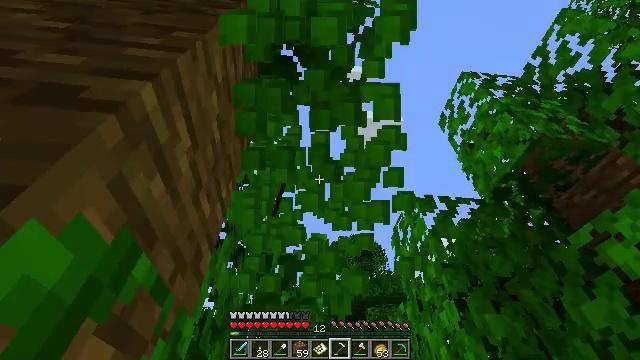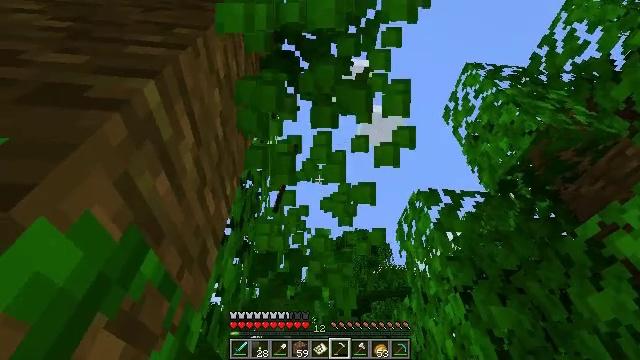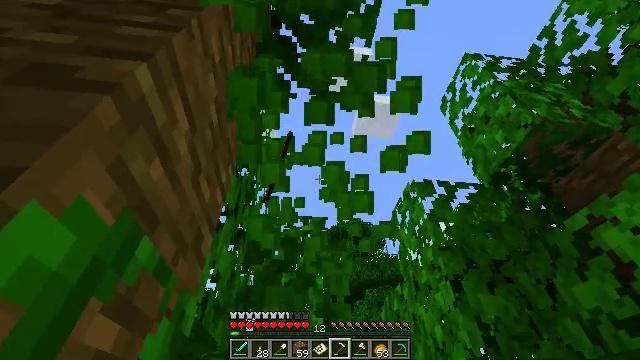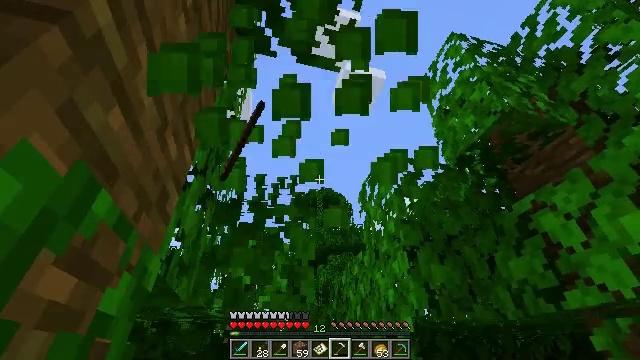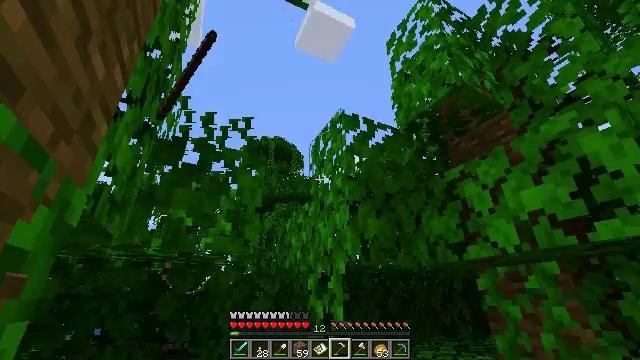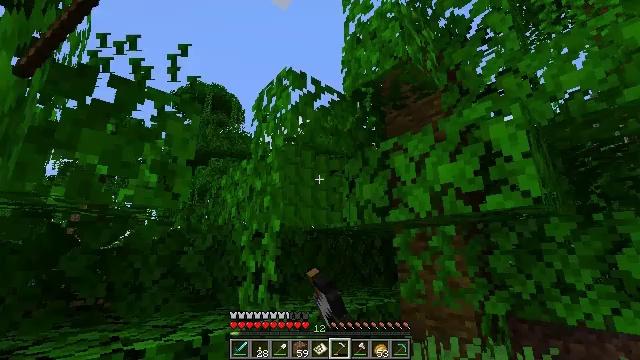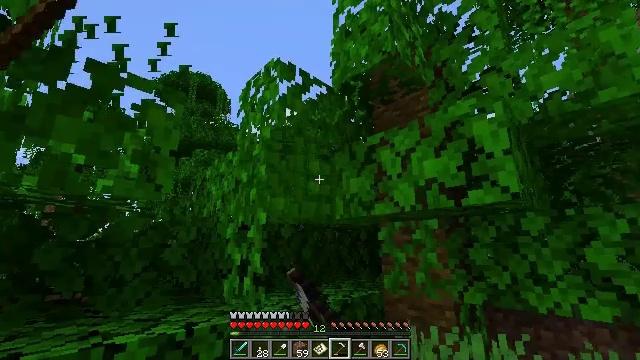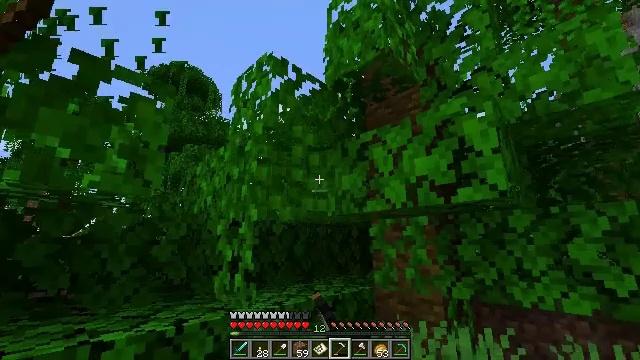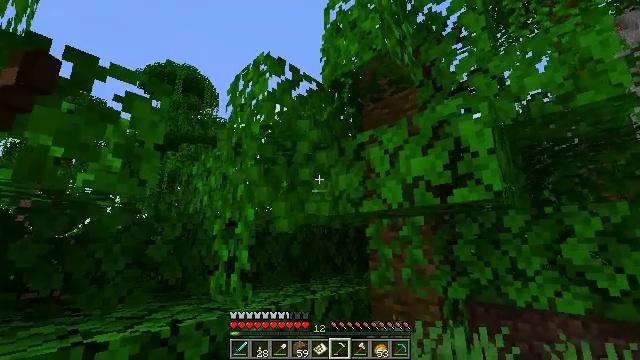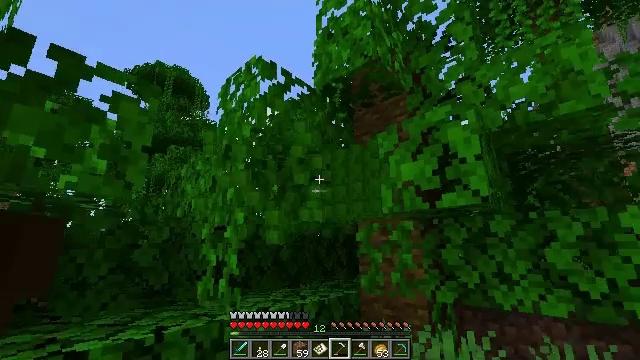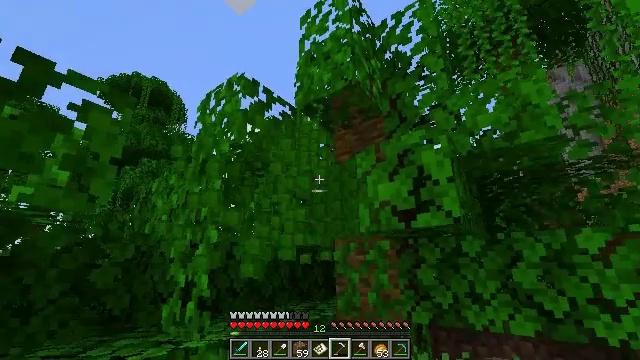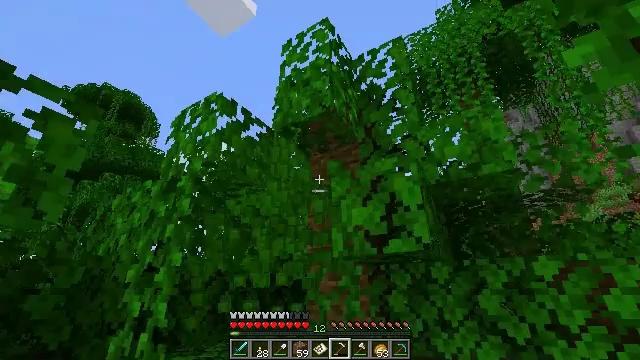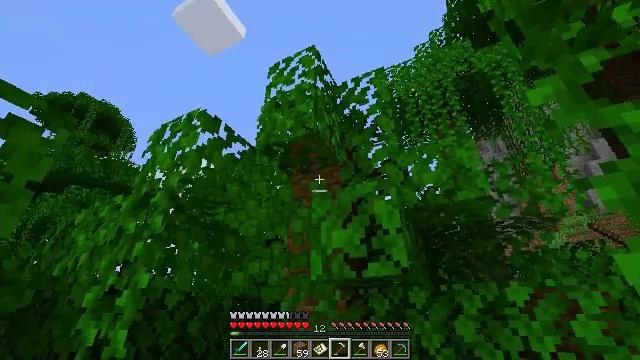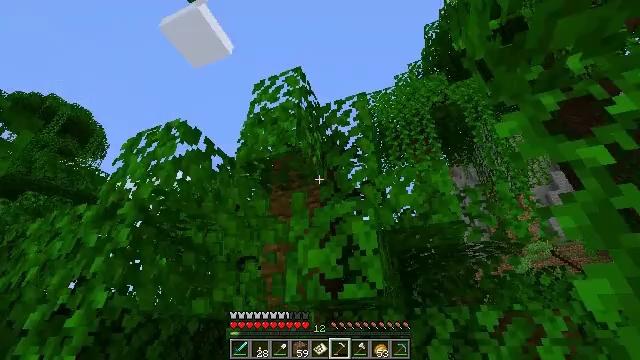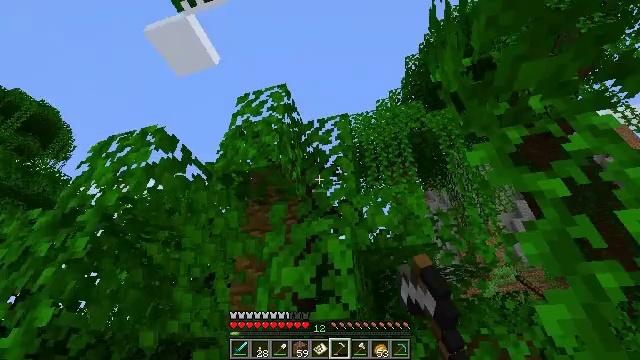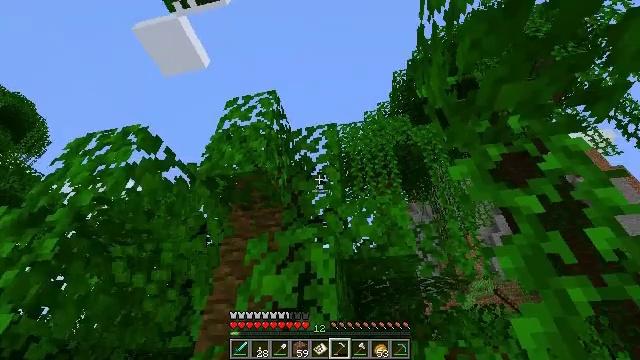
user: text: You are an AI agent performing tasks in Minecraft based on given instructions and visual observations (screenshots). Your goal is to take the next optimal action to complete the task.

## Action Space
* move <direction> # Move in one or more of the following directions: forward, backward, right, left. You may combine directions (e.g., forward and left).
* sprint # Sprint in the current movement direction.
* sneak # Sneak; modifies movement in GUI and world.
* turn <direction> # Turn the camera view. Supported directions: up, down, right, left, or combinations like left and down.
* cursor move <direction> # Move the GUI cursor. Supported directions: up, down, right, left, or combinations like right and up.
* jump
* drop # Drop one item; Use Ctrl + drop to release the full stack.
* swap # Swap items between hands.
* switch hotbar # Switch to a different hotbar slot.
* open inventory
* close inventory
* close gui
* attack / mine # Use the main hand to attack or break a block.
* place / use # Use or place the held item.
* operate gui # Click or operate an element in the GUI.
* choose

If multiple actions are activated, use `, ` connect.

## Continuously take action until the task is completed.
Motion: motion action
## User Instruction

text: Gather jungle leaves from the tree.
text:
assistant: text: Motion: turn left and down, attack / mine
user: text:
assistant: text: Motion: turn right and down, attack / mine
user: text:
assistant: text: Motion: turn right and down, attack / mine
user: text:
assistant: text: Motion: turn right and down, attack / mine
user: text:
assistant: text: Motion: turn right and down, attack / mine
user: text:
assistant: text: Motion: turn right and down, attack / mine
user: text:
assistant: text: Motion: turn right, attack / mine
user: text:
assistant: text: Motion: attack / mine
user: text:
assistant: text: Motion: turn right, attack / mine
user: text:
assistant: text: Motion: turn right and up, attack / mine
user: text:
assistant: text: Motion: turn right and up, attack / mine
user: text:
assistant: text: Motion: turn right and up, attack / mine
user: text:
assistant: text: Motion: turn right and up, attack / mine
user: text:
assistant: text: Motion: turn right and up, attack / mine
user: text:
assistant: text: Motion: turn right and up, attack / mine
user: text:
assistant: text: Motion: turn right and up, attack / mine
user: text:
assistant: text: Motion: turn right, attack / mine
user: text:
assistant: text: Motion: turn right and down, attack / mine
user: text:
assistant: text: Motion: turn right and down, attack / mine
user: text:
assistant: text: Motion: turn right and down, attack / mine
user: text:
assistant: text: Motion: turn right and down, attack / mine
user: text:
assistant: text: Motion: turn down, attack / mine
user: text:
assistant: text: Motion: turn down, attack / mine
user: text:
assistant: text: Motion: move forward, turn down, attack / mine
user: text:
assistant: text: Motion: attack / mine